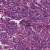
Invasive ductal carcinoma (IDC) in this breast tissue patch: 1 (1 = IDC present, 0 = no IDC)